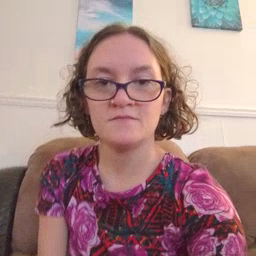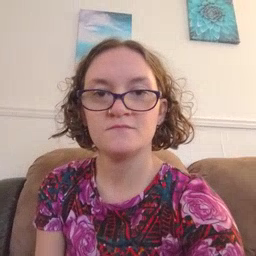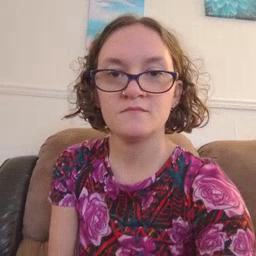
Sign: stay